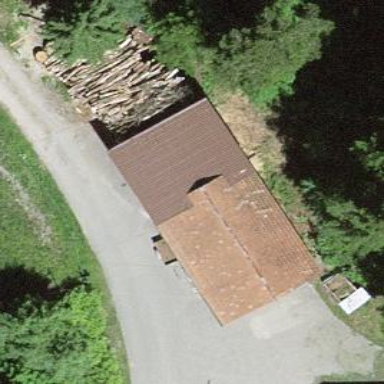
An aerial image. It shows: Farm building.